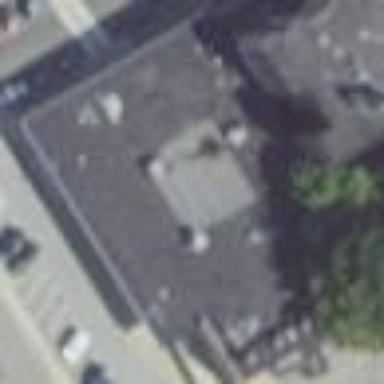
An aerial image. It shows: Retail building.